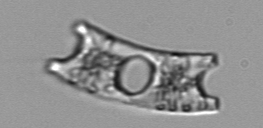
Label: Eucampia